Field crop: maize
Growth stage: 2
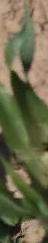
Species: maize